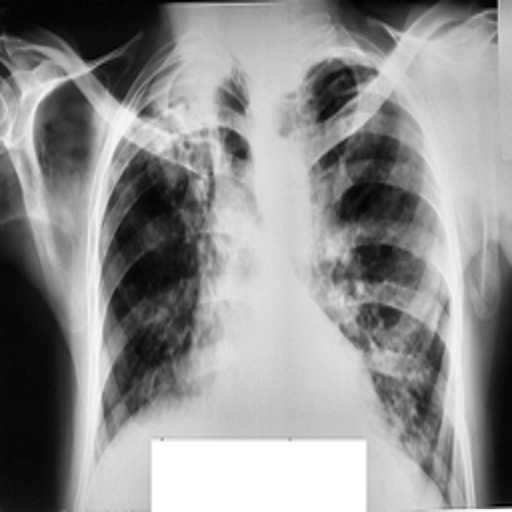
Finding: TUBERCULOSIS